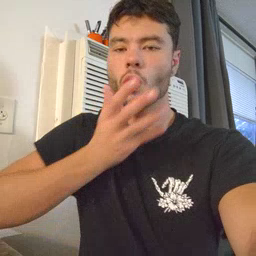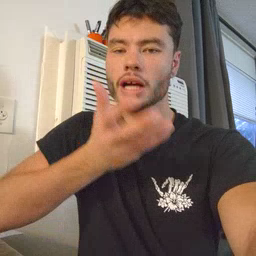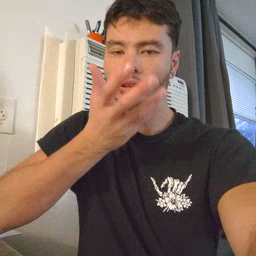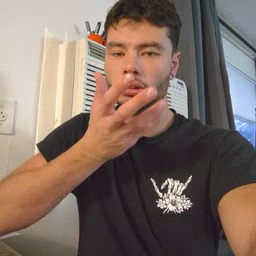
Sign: grass